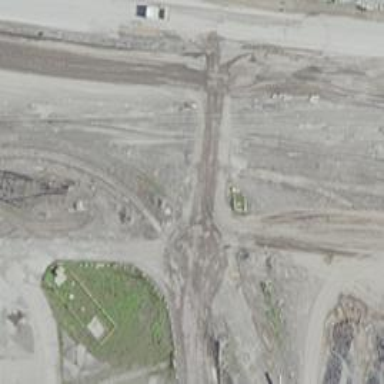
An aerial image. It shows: Level crossing along the railway.